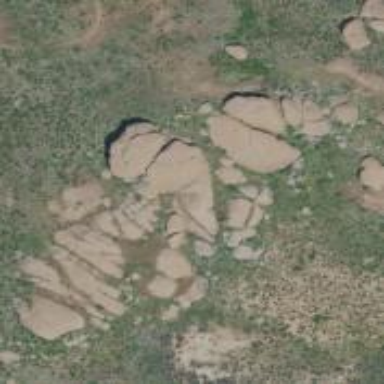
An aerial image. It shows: Landscape of bare rock.